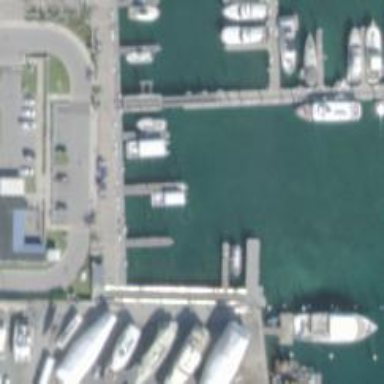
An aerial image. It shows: Man-made pier.